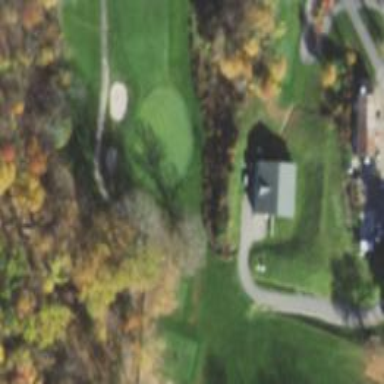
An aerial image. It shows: View of golf hole.